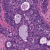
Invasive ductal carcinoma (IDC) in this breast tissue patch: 0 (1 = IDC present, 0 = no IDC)